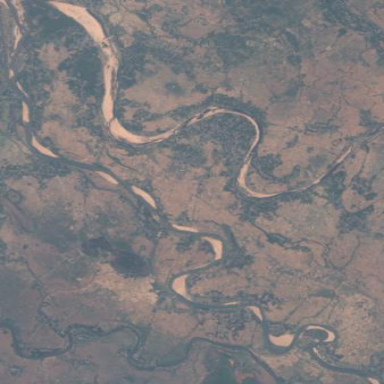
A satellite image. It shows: River flowing through the landscape.